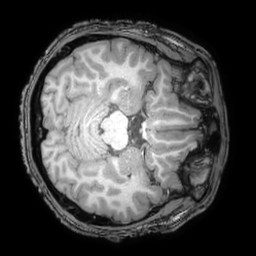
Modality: T1w
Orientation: axial
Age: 18
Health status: ill
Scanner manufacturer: philips
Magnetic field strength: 3 T
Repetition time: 0.007 s
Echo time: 0.0035 s